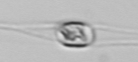
Label: Chaetoceros_danicus